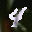
Label: 4